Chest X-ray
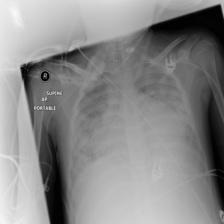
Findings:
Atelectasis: negative
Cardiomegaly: negative
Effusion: negative
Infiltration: positive
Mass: negative
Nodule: negative
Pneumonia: negative
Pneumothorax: negative
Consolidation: negative
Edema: negative
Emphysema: negative
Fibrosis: negative
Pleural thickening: negative
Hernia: negative